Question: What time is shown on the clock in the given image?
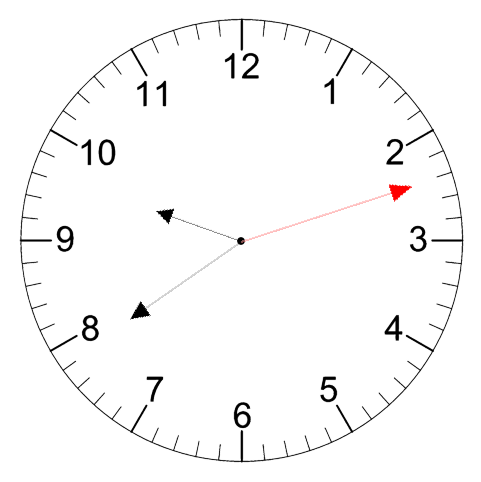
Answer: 09:39:12